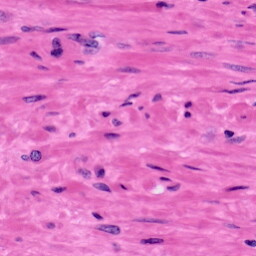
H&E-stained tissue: Prostate